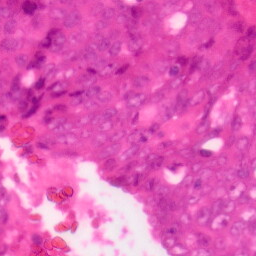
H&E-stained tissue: Colon